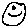
Label: smiley face